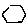
Label: hexagon